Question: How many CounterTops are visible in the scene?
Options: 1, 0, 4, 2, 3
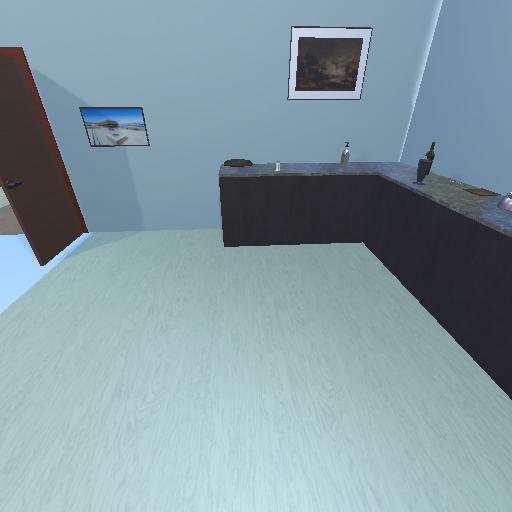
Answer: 1